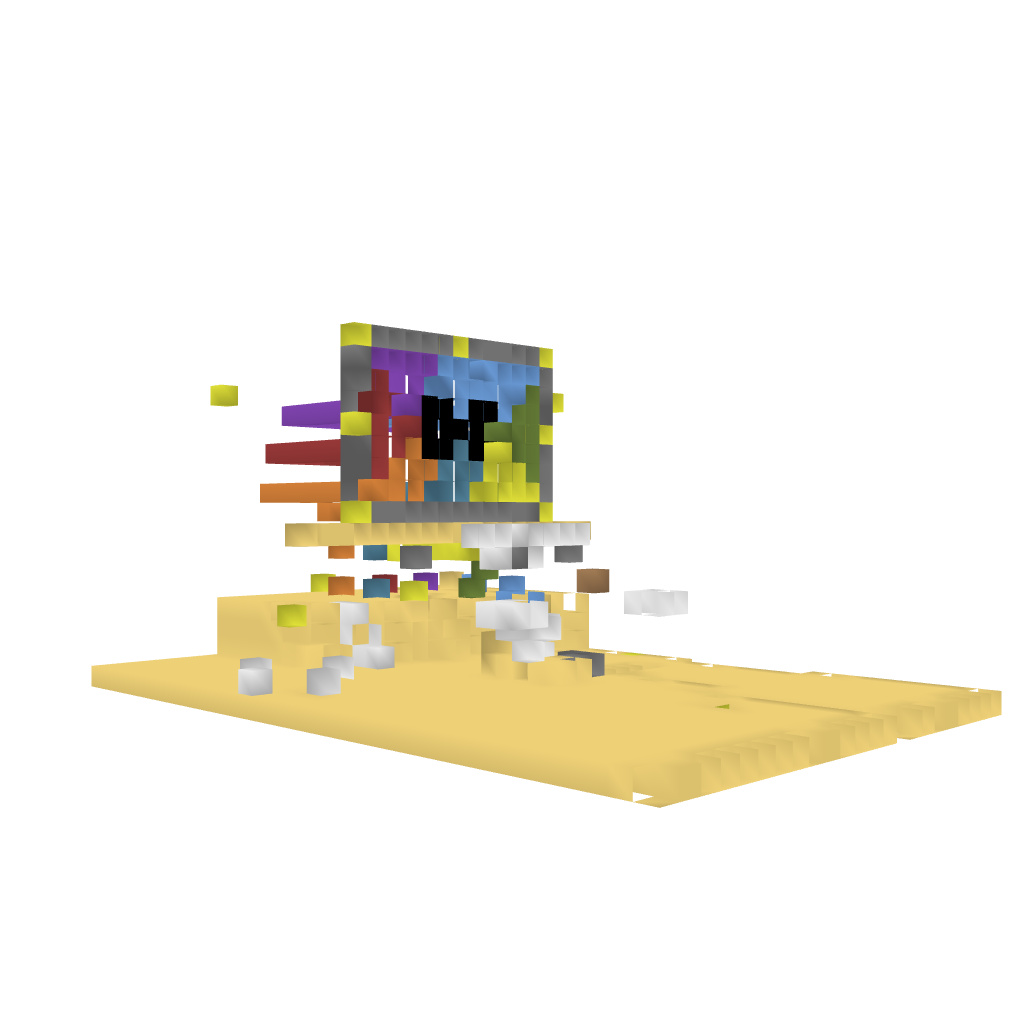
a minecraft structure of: Wheel of H bad low quality